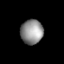
Tissue: lung
Cell type: T cells
Senescence score: 0.1405
Nuclear area (px): 536
Mean DAPI intensity: 143.981